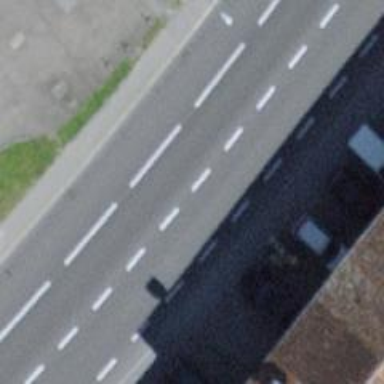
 and there is shared bus lane on the right."